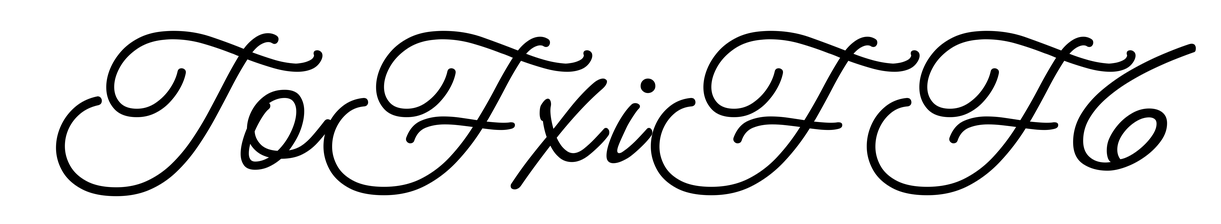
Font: MeowScript-Regular